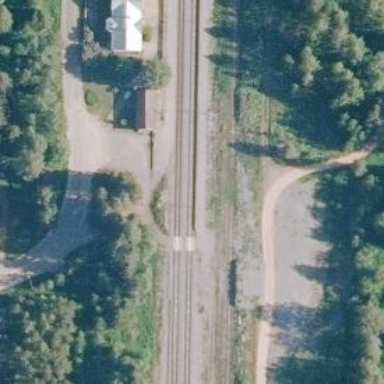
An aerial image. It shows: Railway crossing with saltire marking.